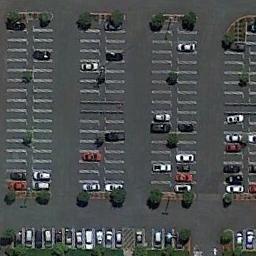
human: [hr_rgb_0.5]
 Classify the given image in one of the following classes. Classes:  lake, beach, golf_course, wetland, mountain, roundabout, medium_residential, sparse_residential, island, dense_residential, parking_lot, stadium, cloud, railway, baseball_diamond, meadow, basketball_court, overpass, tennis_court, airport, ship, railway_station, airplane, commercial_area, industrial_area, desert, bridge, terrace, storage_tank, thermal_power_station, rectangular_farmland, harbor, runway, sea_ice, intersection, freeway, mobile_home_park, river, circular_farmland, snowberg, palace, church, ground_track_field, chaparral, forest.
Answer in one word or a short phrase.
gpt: parking_lot